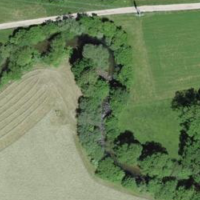
EUNIS habitat code: 52
Species observed at this site:
Petasites hybridus
Prunus padus